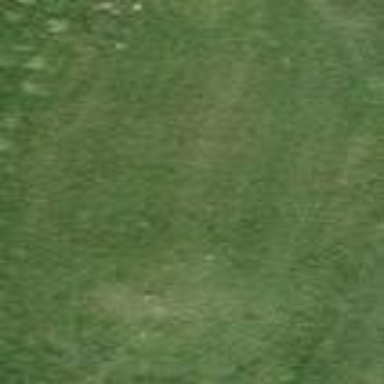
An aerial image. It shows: Golf tee area covered with grass.